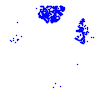
Particle: proton